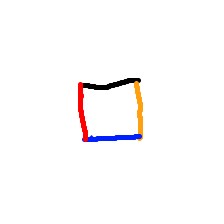
Shape: square